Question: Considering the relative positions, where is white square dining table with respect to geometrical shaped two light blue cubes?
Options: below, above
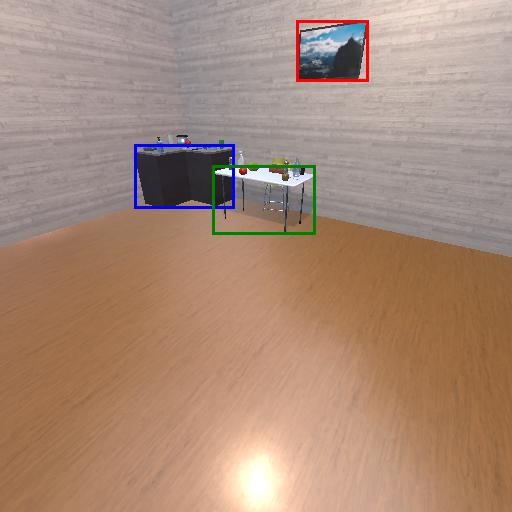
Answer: below